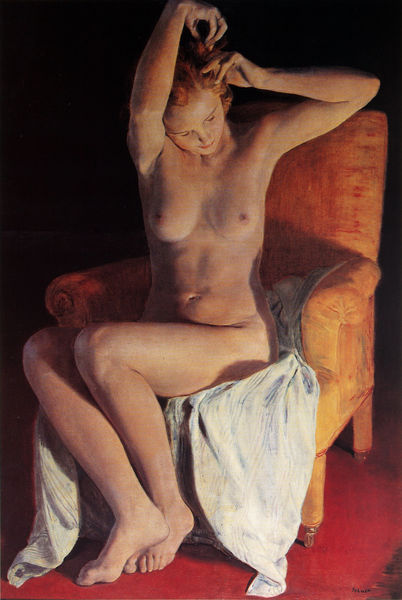
Titel: Nach dem Bade
Künstler: Johann Schult
Standort: München
Institution: Oberfinanzdirektion
Schlagwörter: akt, feuer, hand, kopf, nackt, schatten, weiß, mädchen, ocker, sitzen, brust, busen, finger, frau, frisur, haar, hintergrund, licht, orange, schwarz, stuhl, dame, rot, tuch, teppich, arme, blass, falten, hände, portrait, porträt, boden, dunkelheit, haare, interieur, pose, sessel, stoff, schräg, genre, beine, brüste, füße, haltung, beleuchtung, lehnen, polster, zopf, handtuch, kerze, nabel, laken, brustwarzen, knie, schenkel, zehen, foto, bad, hüften, rothaarig, barfuss, lehnstuhl, becken, stempel, sitzfigur, toilette, armlehnen, leintuch, stuhlbeine, rollen, licheinfall, frisieren, kämmen, lichtschein, stecken, räkeln, feuerschein, intim, stuhle, haare machen, hochstecken, polstersessel, styling